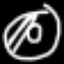
Label: donut